Question: I am working on a Spring Boot project in which I want to setup two levels of token authentication using Spring Security + JWT.
A similar application has already been built by some of my colleagues using Dropwizard framework.
I want to implement the same architecture in my Spring Boot project. I have added link to the architecture of the API at the end of this question.
I am able to setup the first level of token authentication with Spring Boot (using Spring Security + JWT), but I am unable to find the correct way of setting up second level of token authentication.
I tried searching out for related articles but couldn't find any.
It would be helpful if you could share a code snippet implementing both levels of token authentication in Spring Boot (using Spring Security) for better understanding.
Thanking you in anticipation!

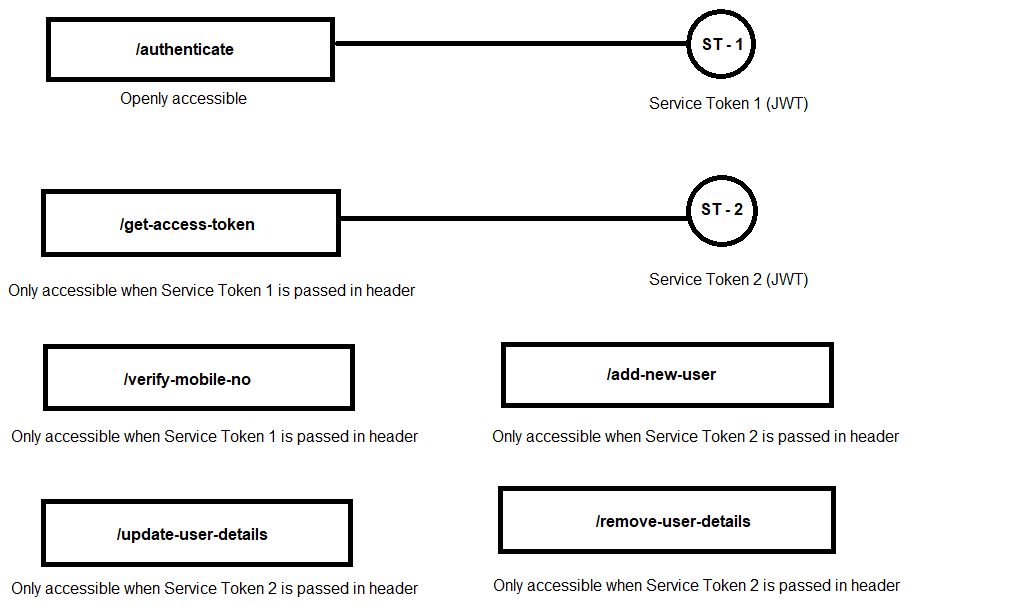
Answer: The following is a to achieve what you need. The first class is the security configuration:
'''
@Configuration
@EnableWebSecurity
@EnableGlobalMethodSecurity(prePostEnabled = true)
public class WebSecurityConfiguration extends WebSecurityConfigurerAdapter {
public static final List<String> WHITE_LIST = asList("/authenticate");
public static final List<String> TOKEN1_LIST = asList("/get-access-token");
public static final List<String> TOKEN2_LIST = asList("/add-new-user");
@Autowired
private Token1Filter token1Filter;
@Autowired
private Token2Filter token2Filter;
@Override
protected void configure(HttpSecurity http) throws Exception {
http.csrf().disable()
.formLogin().disable()
.httpBasic().disable()
// Make sure we use stateless session; session won't be used to store user's state
.sessionManagement().sessionCreationPolicy(SessionCreationPolicy.STATELESS)
.and()
// Handle an authorized attempts
.exceptionHandling().authenticationEntryPoint((req, rsp, e) -> rsp.sendError(HttpServletResponse.SC_UNAUTHORIZED))
.and()
.authorizeRequests()
// List of services do not require authentication
.antMatchers(OPTIONS).permitAll()
.antMatchers(GET, WHITE_LIST.toArray(new String[WHITE_LIST.size()])).permitAll()
// Any other request must be authenticated
.anyRequest().authenticated()
.and()
.addFilterBefore(token1Filter, UsernamePasswordAuthenticationFilter.class)
.addFilterBefore(token2Filter, UsernamePasswordAuthenticationFilter.class);
}
}
'''
As you can see, the different Urls are included in different properties and every 'List' related with them is configured in 'HttpSecurity' class. The filters used to manage every subset, I mean, Urls securized using Jwt 1 and Jwt 2 are the following ones:
'''
@AllArgsConstructor
@Component
public class Token1Filter extends OncePerRequestFilter {
private static final String TOKEN_PREFIX = "Bearer ";
@Override
protected void doFilterInternal (HttpServletRequest request, HttpServletResponse response,
FilterChain filterChain) throws ServletException, IOException {
getJwt(request)
.ifPresent(jwt1 -> {
/**
* Here you can use functionality to check provided Jwt token 1,
* adding included data into Spring SecurityContextHolder.
*/
// Used for testing purpose
SecurityContextHolder.getContext().setAuthentication(
new UsernamePasswordAuthenticationToken("testUserToken1", null, new ArrayList<>())
);
});
filterChain.doFilter(request, response);
}
@Override
protected boolean shouldNotFilter(HttpServletRequest request) throws ServletException {
return !WebSecurityConfiguration.TOKEN1_LIST.contains(request.getRequestURI());
}
private Optional<String> getJwt(HttpServletRequest request) {
return ofNullable(request)
.map(r -> r.getHeader(AUTHORIZATION))
.filter(Predicate.not(String::isEmpty))
.map(t -> t.replace(TOKEN_PREFIX, ""))
.filter(Predicate.not(String::isEmpty));
}
}
@AllArgsConstructor
@Component
public class Token2Filter extends OncePerRequestFilter {
private static final String TOKEN_PREFIX = "Bearer ";
@Override
protected void doFilterInternal (HttpServletRequest request, HttpServletResponse response,
FilterChain filterChain) throws ServletException, IOException {
getJwt(request)
.ifPresent(jwt2 -> {
/**
* Here you can use functionality to check provided Jwt token 2,
* adding included data into Spring SecurityContextHolder.
*/
// Used for testing purpose
SecurityContextHolder.getContext().setAuthentication(
new UsernamePasswordAuthenticationToken("testUserToken2", null,
asList(new SimpleGrantedAuthority("ADMIN")))
);
});
filterChain.doFilter(request, response);
}
@Override
protected boolean shouldNotFilter(HttpServletRequest request) throws ServletException {
return !WebSecurityConfiguration.TOKEN2_LIST.contains(request.getRequestURI());
}
private Optional<String> getJwt(HttpServletRequest request) {
return ofNullable(request)
.map(r -> r.getHeader(AUTHORIZATION))
.filter(Predicate.not(String::isEmpty))
.map(t -> t.replace(TOKEN_PREFIX, ""))
.filter(Predicate.not(String::isEmpty));
}
}
'''
Every one include an implementation of 'shouldNotFilter' method to know if it have to manage the current request. And contains a comment on location on which you need to add the functionality to extract and verify the provided Jwt token.
And finally, only a dummy controller to test every use case:
'''
@AllArgsConstructor
@RestController
public class TestController {
@GetMapping("/authenticate")
public ResponseEntity<String> authenticate(@RequestParam String username, @RequestParam String password) {
return new ResponseEntity("[authenticate] Testing purpose", OK);
}
@GetMapping("/get-access-token")
public ResponseEntity<String> getAccessToken() {
return new ResponseEntity("[get-access-token] Testing purpose", OK);
}
@GetMapping("/add-new-user")
@PreAuthorize("hasAuthority('ADMIN')")
public ResponseEntity<String> addNewUser() {
return new ResponseEntity("[add-new-user] Testing purpose", OK);
}
}
'''
Several improvements could be added but this is a good initial point that works as expected.